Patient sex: M
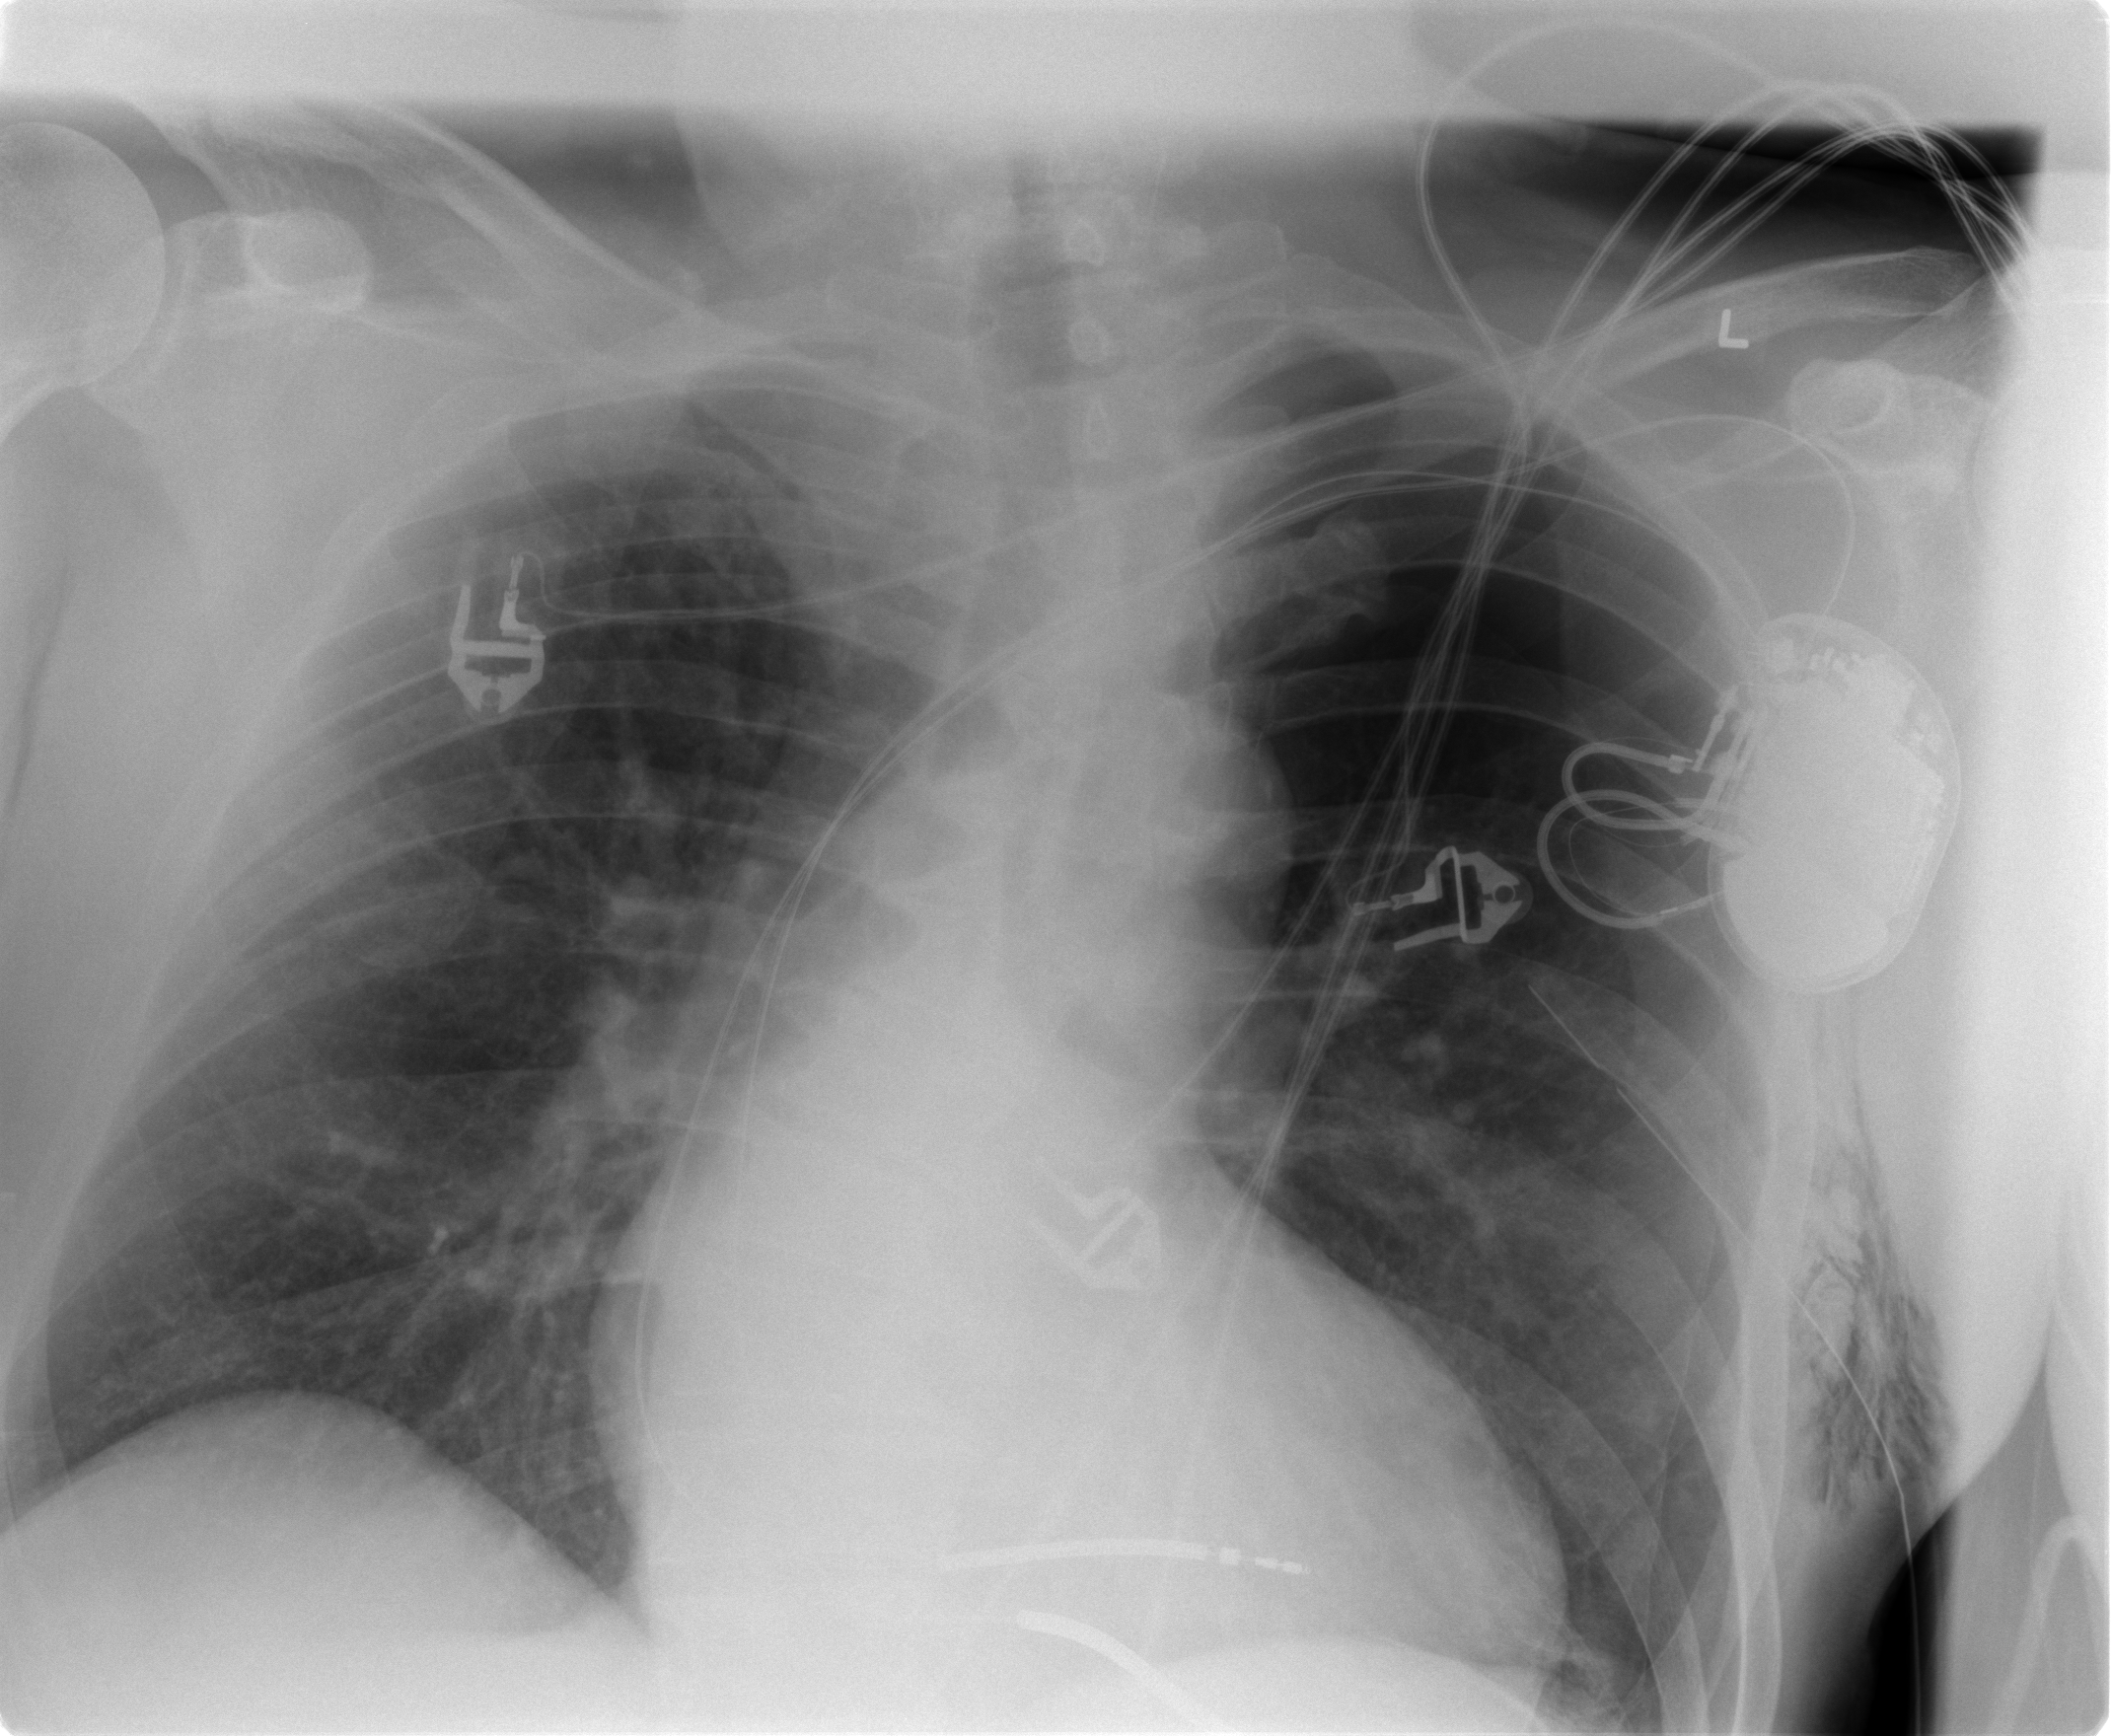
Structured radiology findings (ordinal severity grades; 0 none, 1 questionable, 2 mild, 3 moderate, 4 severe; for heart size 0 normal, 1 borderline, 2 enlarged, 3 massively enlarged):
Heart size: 0
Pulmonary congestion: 0
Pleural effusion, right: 0
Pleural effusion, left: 0
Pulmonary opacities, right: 0
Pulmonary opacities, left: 0
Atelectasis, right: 0
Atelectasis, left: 1